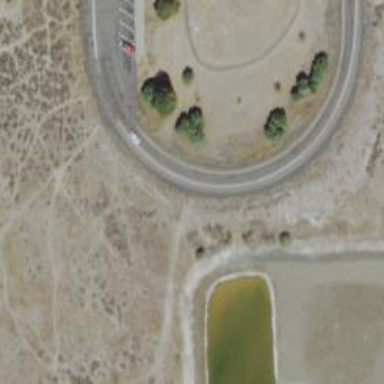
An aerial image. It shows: Service road leading to rest area.